Question: I want to confirm that, is this possible to customize Cakephp test suite(Unit Testing) message to our desired message on success & failed by default? It shows the following message

Now i want to customize time duration micro second to second by rounding function & also change Passed message to success OR my own message. How can i achieved this goal?
Thanx in Advance
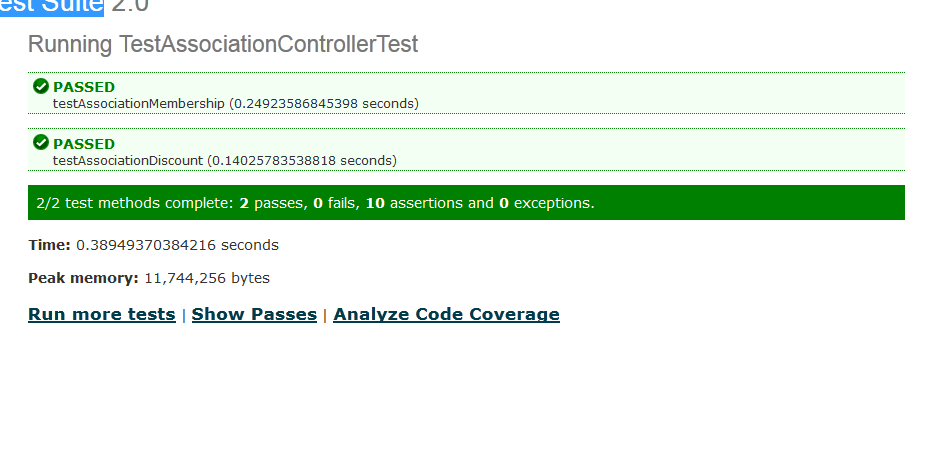
Answer: Within './lib/Cake/TestSuite/Reporter/CakeHtmlReporter.php' you can modify how the TestSuite reports stats.
I'm using a different version of CakePHP, but for me, Line 151 is this:
'''
echo '<p><strong>Time:</strong> ' . $result->time() . ' seconds</p>';
'''
You can take the '$result->time()' and run it through whatever PHP functions you want to get the output you're after. For that matter '$result' is set during your test cases is it not?